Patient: sex M, age 74
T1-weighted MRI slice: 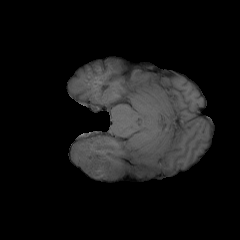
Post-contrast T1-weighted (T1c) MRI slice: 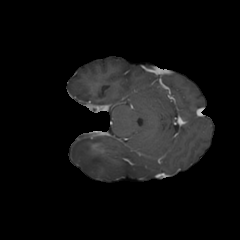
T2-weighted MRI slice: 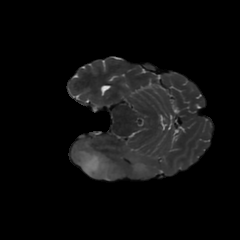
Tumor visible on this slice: yes
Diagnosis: Astrocytoma, IDH-wildtype
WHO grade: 3